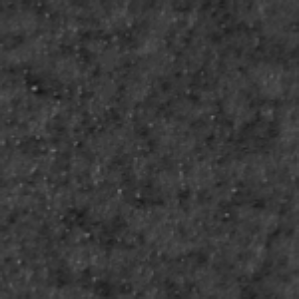
Label: frost